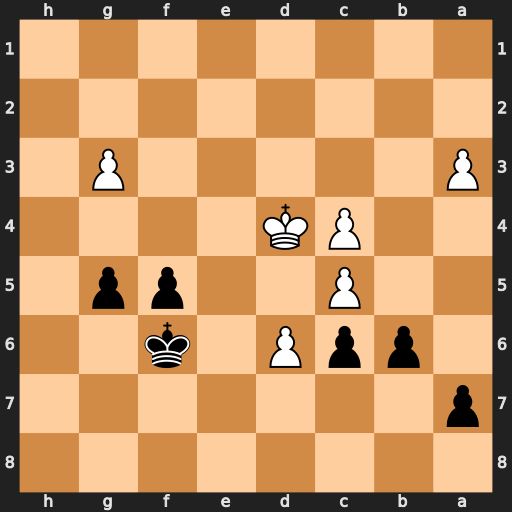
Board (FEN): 8/p7/1ppP1k2/2P2pp1/2PK4/P5P1/8/8
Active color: b
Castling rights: -
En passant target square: -
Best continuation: Ke6 cxb6 axb6